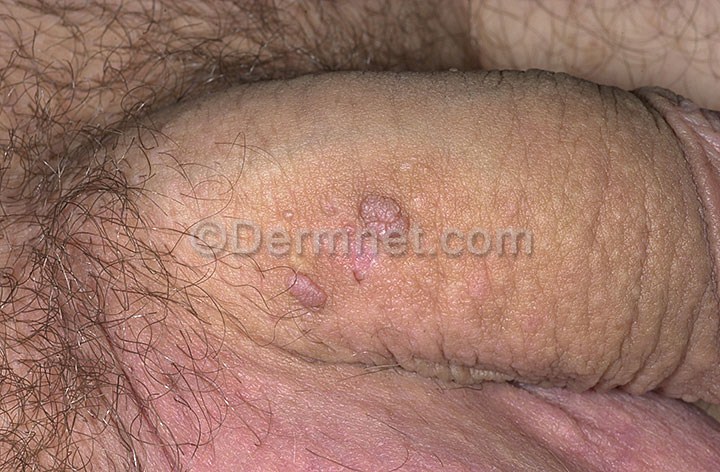
Disease: Herpes HPV and other STDs Photos